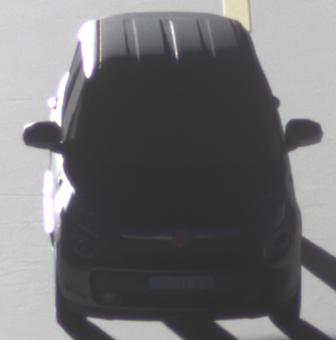
Make: Fiat
Model: 500L 1.4 16V
Detailed model: 500L (199)
Model produced from: 2012/10
Model produced until: 2017/05
Doors: 5
Color: gray
Road condition: dry road
Daytime: sunrise or sunset
Contrast: high contrast